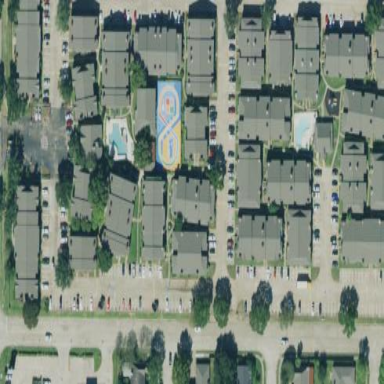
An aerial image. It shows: Living street.